Field crop: maize
Growth stage: 2
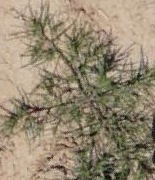
Species: salsola